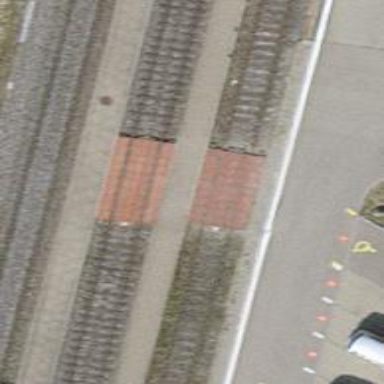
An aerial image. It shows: Public transport stop position along the railway.